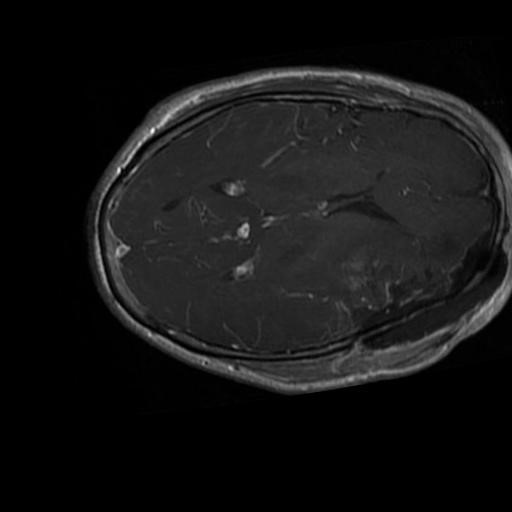
Label: brain_glioma